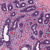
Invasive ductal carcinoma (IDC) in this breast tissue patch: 0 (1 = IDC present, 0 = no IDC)